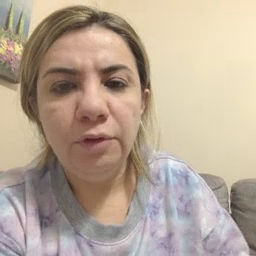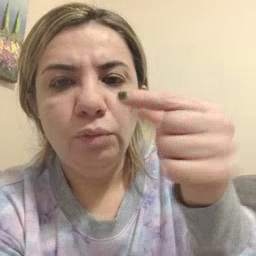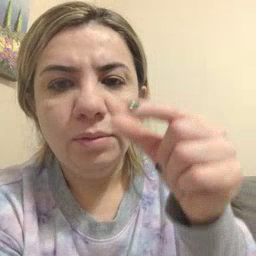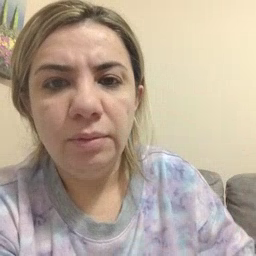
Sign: green